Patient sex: F
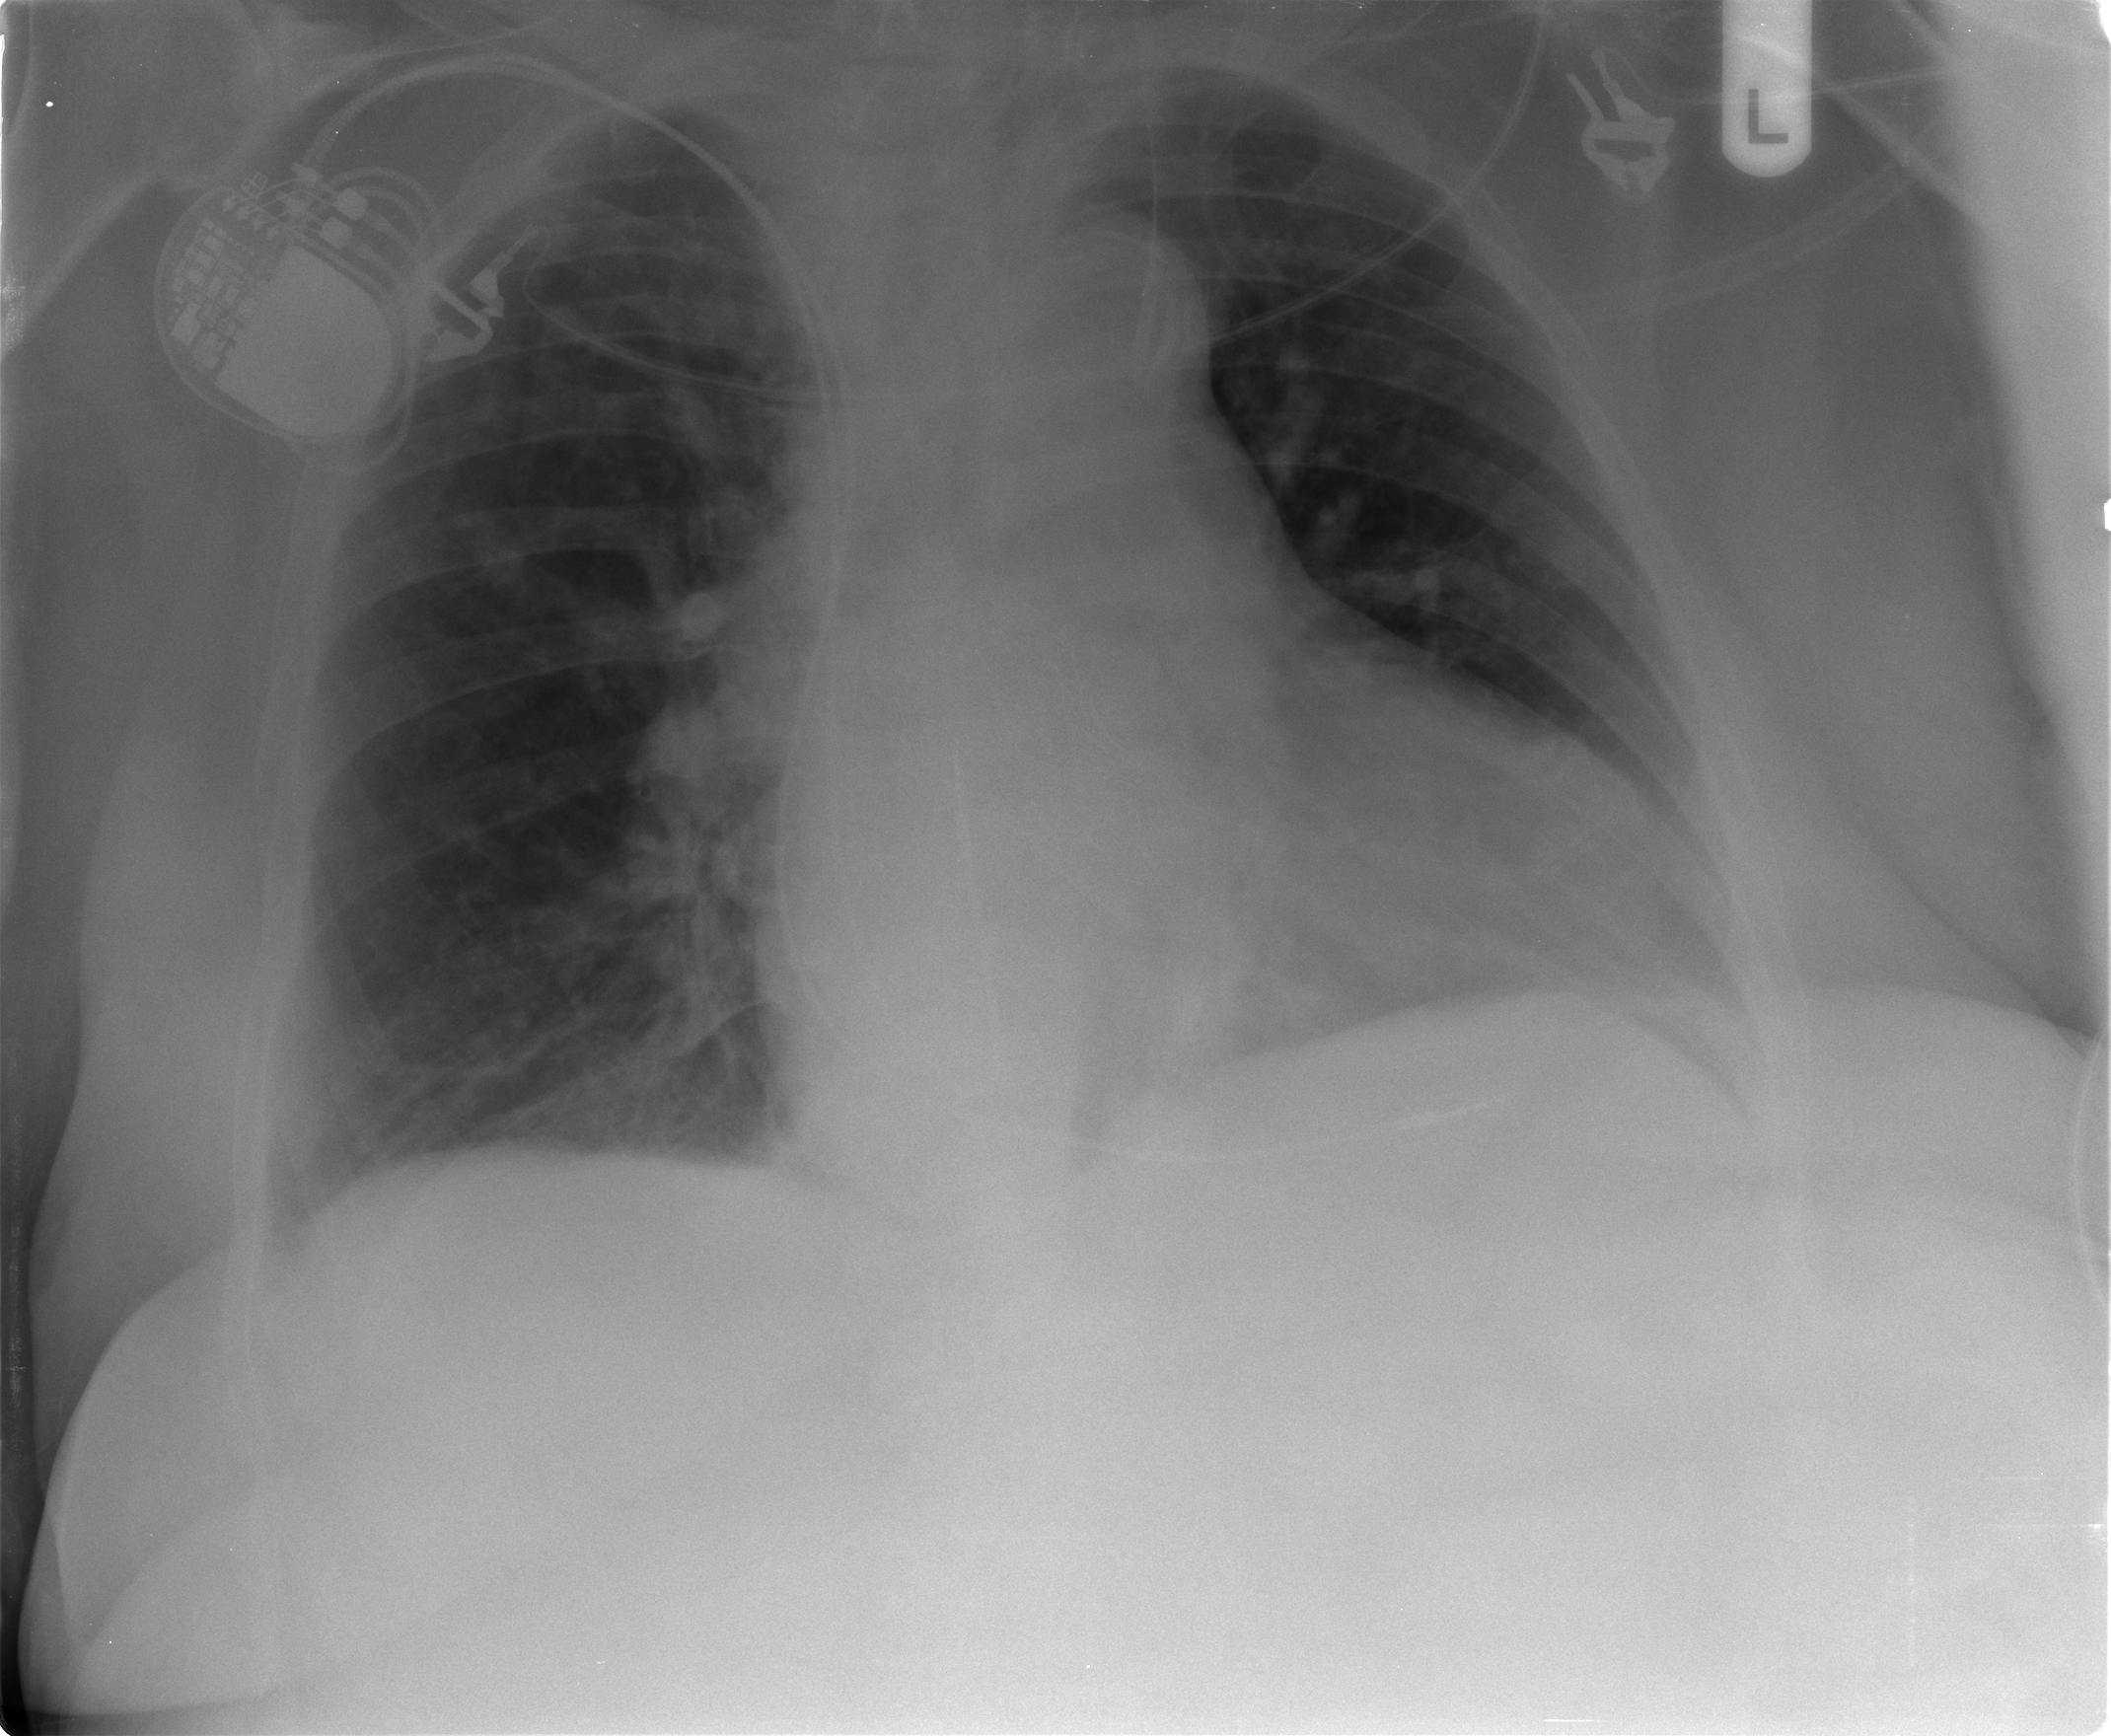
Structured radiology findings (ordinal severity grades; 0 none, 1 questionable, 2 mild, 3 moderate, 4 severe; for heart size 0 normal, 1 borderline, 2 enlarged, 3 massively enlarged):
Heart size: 2
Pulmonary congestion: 2
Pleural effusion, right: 1
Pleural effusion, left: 2
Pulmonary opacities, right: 0
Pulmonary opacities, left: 0
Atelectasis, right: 2
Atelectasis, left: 2